Question: I'm trying to allow users that have connected their Facebook accounts to my rails app to find their Facebook friends that have already registered in the app, preferably in an index like format (similar to Formspring's display).
Currently I'm using Devise, OAuth+Fbook Javascript SDK, and Koala. I have the Facebook UID of each user that connects their Facebook saved in the db, but I don't know how to filter through the results of the Facebook API call @friends = @graph.get_connections("me", "friends") in order to display the users that have matching UID's to the API call data.
Any thoughts? There's probably an even better way, so lemme know if any additional info is needed. Thanks very much for your help!
EDIT (screenshot of index action in users controller)

Note in @oauth, app id and app secret are cropped out in the example image
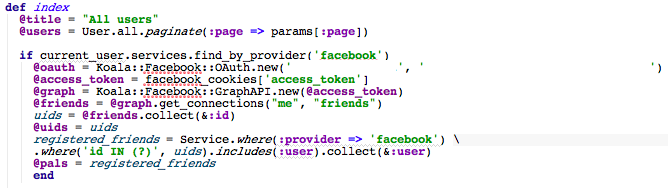
Answer: If you can get an array of UID's for the user's friends, you can find them all in a single SQL statement using 'IN' (some handwaving and/or pseudocode here, depending on attributes, etc):
'''
uids = @friends.collect(&:uid)
# uids is an array of Facebook UID's, say [1234, 5678, 9012]
registered_friends = User.where('fb_uid IN (?)', uids)
# "SELECT users.* FROM users WHERE (fb_uid IN (1234, 5678, 9012))"
'''
If your Facebook data is in another model, you can select off that model and do an 'includes' to bring in the user.
'''
registered_friends = Authorizations.where(:type => 'Facebook') .where('fb_uid IN (?)', uids).includes(:user).collect(&:user)
'''
Looks like Koala returns an array of string-based Hashes, so you won't be able to use 'collect(&:id)' to get the IDs. Here's what I used to get the array of IDs on the console (sensitive data masked, obviously):
'''
pry(main)> oauth = Koala::Facebook::OAuth.new 'xxxxxxx', 'yyyyyyyyy'
=> #<Koala::Facebook::OAuth:0x00000100d03be8>
pry(main)> token = 'zzzzzzzzzz'
=> "zzzzzzzzzz"
pry(main)> graph = Koala::Facebook::GraphAPI.new token
=> #<Koala::Facebook::GraphAPI:0x00000100ce3ac8>
pry(main)> friends = graph.get_connections "me", "friends"
=> [{"name"=>"A Friend", "id"=>"An ID"}, {"name"=>"Another Friend", "id"=>"Another ID"}]
uids = friends.collect { |f| f["id"] }
=> ["An ID", "Another ID"]
'''
Also, if you're following Rails conventions, the 'id' field of your 'Services' table is going to be the primary key of the record, and not the Facebook ID of the service user, so you may need to query on another field.